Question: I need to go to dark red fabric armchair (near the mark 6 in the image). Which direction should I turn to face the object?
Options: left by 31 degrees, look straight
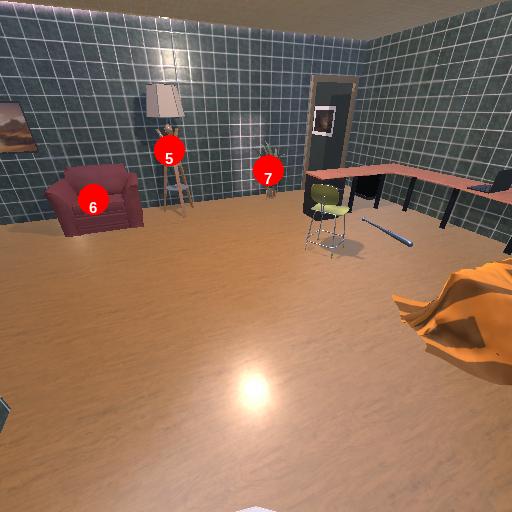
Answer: left by 31 degrees